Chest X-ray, PA view. Patient: 48 years old, sex F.
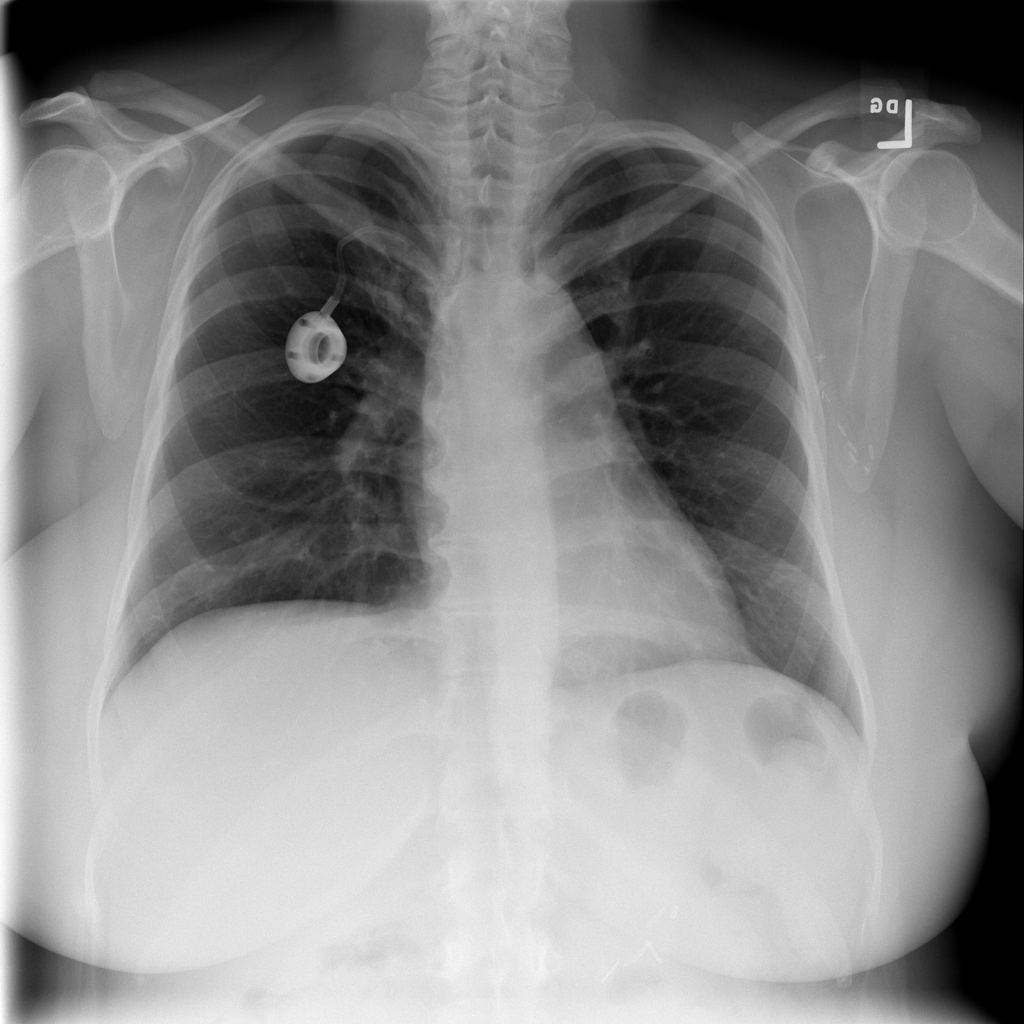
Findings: No Finding